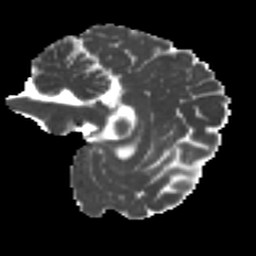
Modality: MD
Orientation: sagittal
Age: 21
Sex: female
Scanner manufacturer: ge
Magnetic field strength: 3 T
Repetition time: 7.8 s
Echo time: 0.0607 s